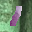
Label: 1